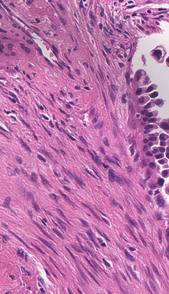
Tumor epithelial tissue: yes
Tumor-associated stroma tissue: yes
Normal tissue: no